Question: I am having issues with my Java path.
I have installed the latest version of Java 1.7.0_51. When I open the Java control panel it tells me

However when I go to terminal and type 'java -version' I get
'''
java version "1.6.0_32"
'''
So after searching around I came across this <URL> which tells me that my Java home environment variable needs to be set.
I then opened the bash_profile file and added the below line to the top of the file, above my Python path info.
'''
export JAVA_HOME='/usr/libexec/java_home -v 1.7.0_51'
# Setting PATH for Python 2.7
# The orginal version is saved in .bash_profile.pysave
PATH="/Library/Frameworks/Python.framework/Versions/2.7/bin:${PATH}"
export PATH
'''
I have tried this with both '-v 1.7.0_51' and '-v 1.7'
I save the file and recheck in terminal but it is still showing
'''
java version "1.6.0_32"
'''
when I restart Terminal I do however see
'''
Last login: Wed Feb 19 23:32:19 on ttys000
Unable to find any JVMs matching version "1.7".
localhost:/ user$
'''
Note:
So it is trying to look for my 1.7, but just not finding it.
What am I doing wrong?
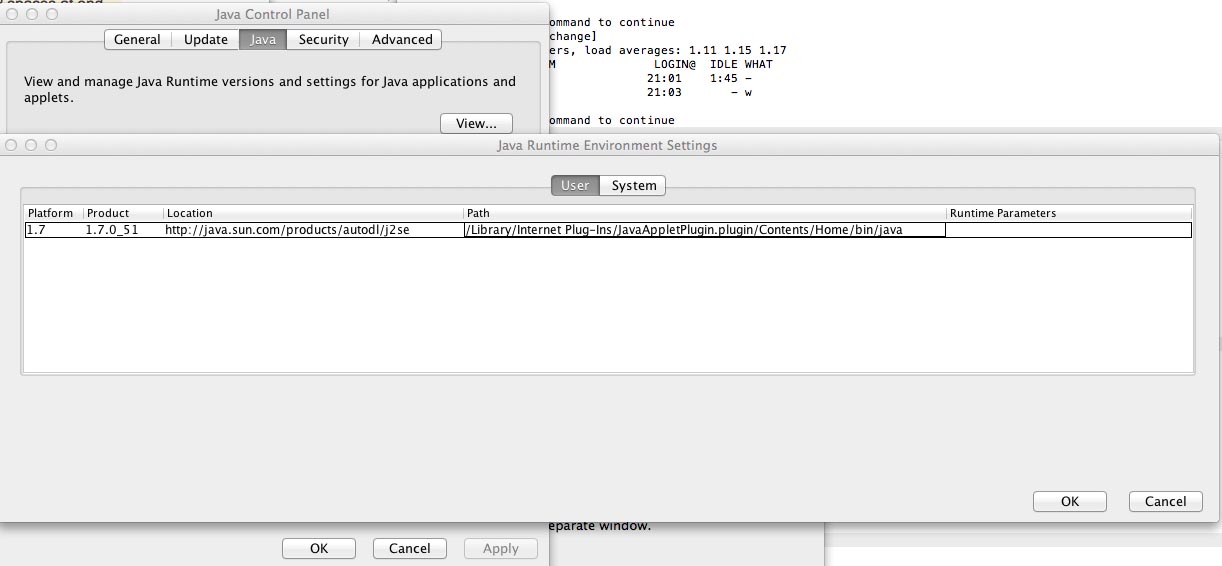
Answer: Ok, I think this must be specific to me. As above the Java control panel was saying that java 7 was installed. Also when i tried
'''
/Library/Internet\ Plug-Ins/JavaAppletPlugin.plugin/Contents/Home/bin/java -version
'''
I would get
'''
java version "1.7.0_51"
Java(TM) SE Runtime Environment (build 1.7.0_51-b13)
'''
But no mater what way I installed the <URL> the existing Java 6 from my machine and once again installing Java 7 JDK eventually fixed it.
Please give the up-votes to @diaz994 above.